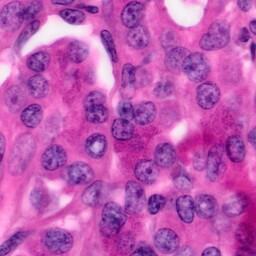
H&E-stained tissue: Pancreatic